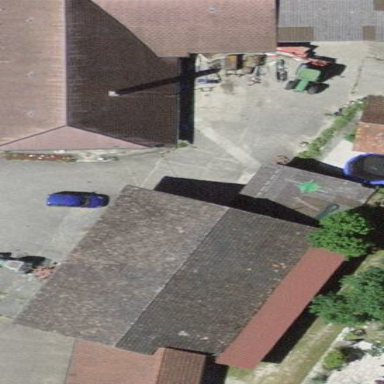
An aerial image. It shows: Farm building.